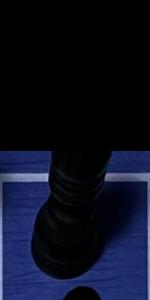
Label: Bishop_Black